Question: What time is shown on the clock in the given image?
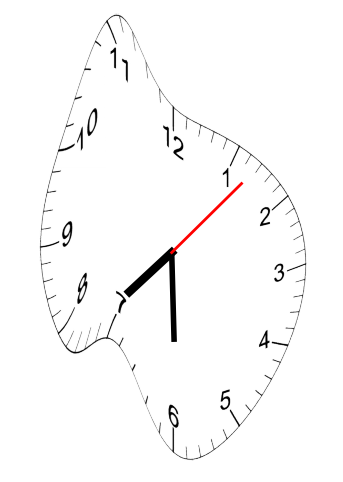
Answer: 07:30:07